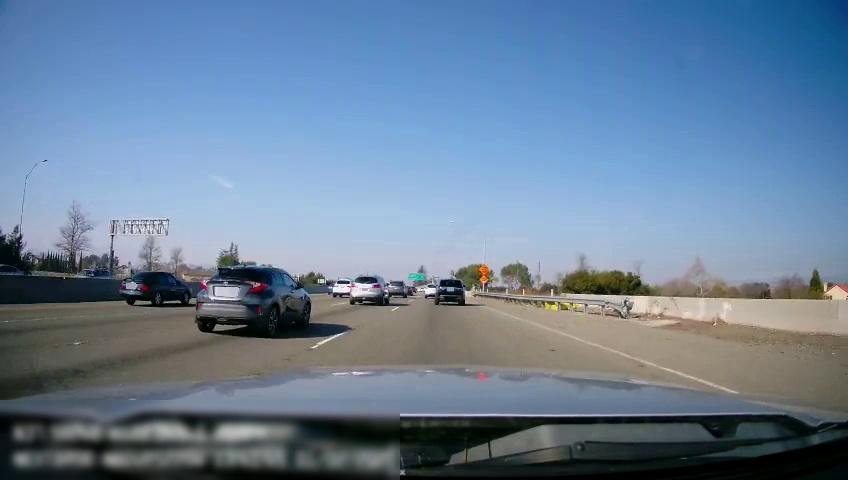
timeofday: Day
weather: Sunny
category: Drivable Space
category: Vehicles | SUV
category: Vehicles | SUV
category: Vehicles | SUV
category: Vehicles | SUV
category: Vehicles | SUV
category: Vehicles | Car
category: Vehicles | SUV
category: Vehicles | SUV
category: Vehicles | Car
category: Lanes | Current Lane
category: Lanes | Current Lane
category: Lanes | Alternate Lane
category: Lanes | Alternate Lane
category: Traffic | Signs
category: Traffic | Signs